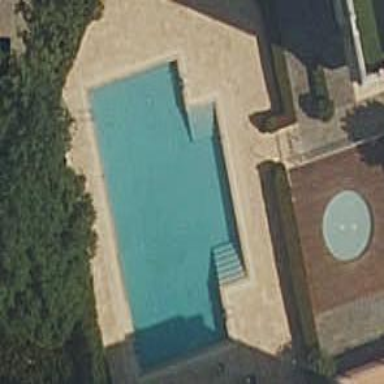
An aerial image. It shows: Swimming pool located in leisure land.